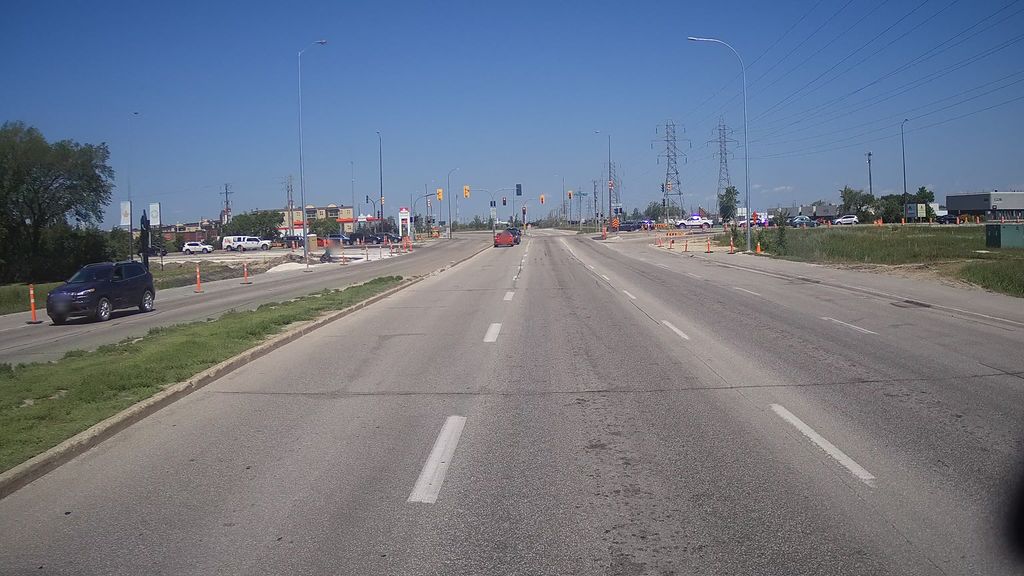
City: winnipeg